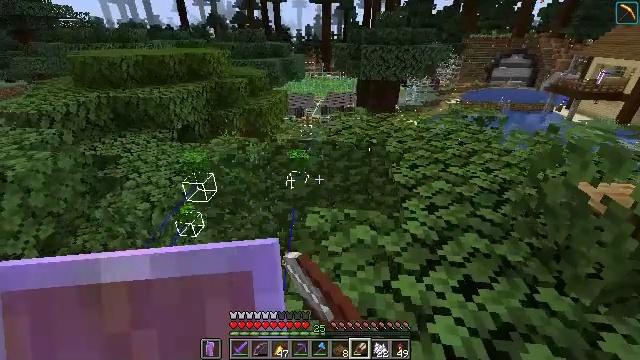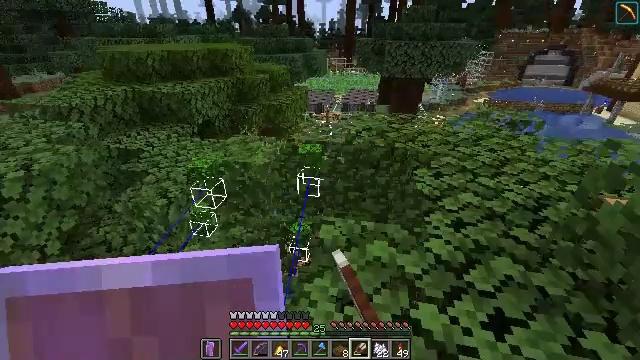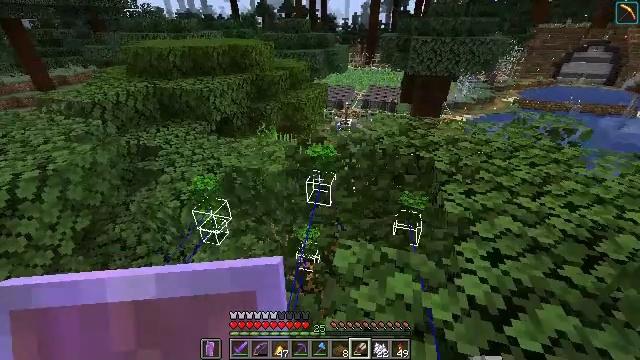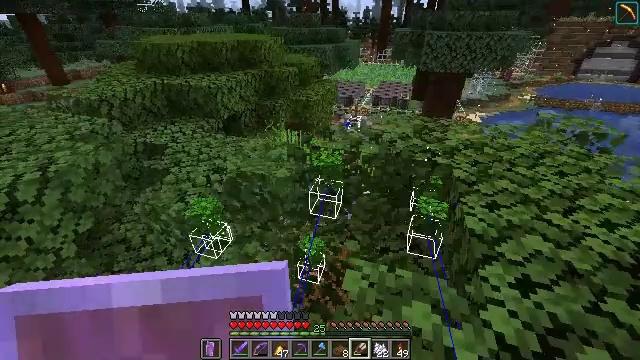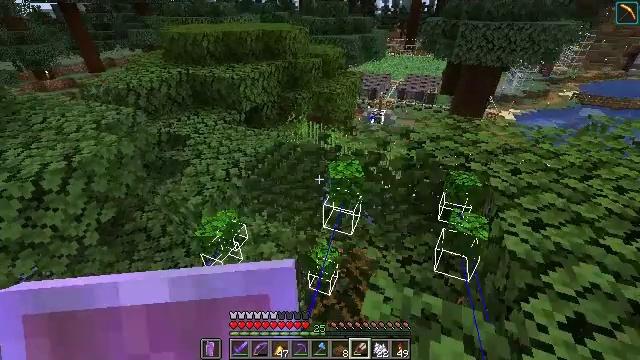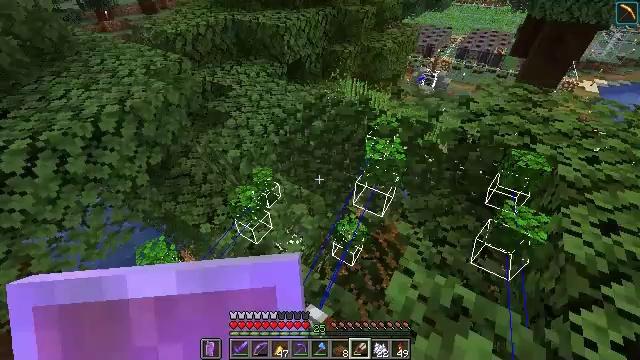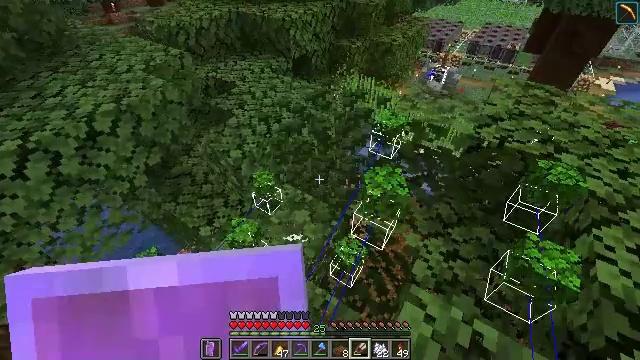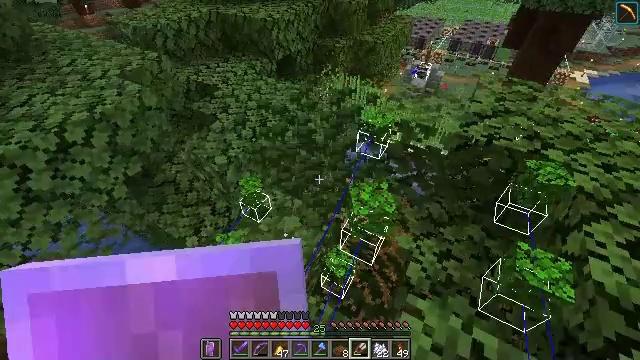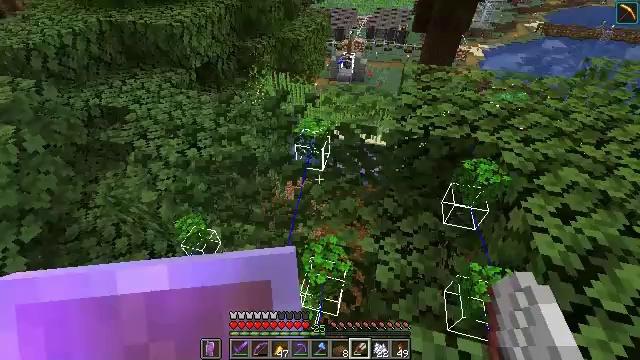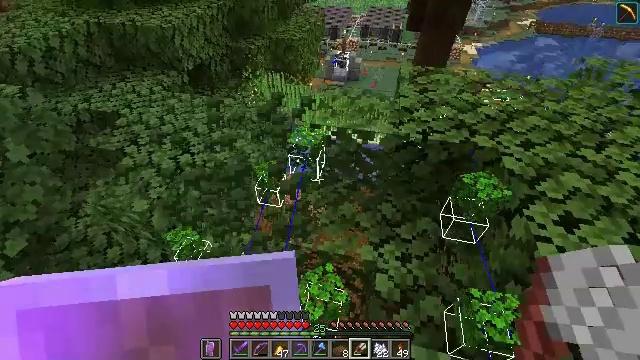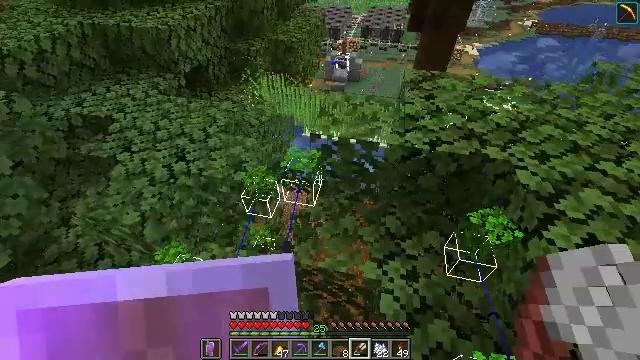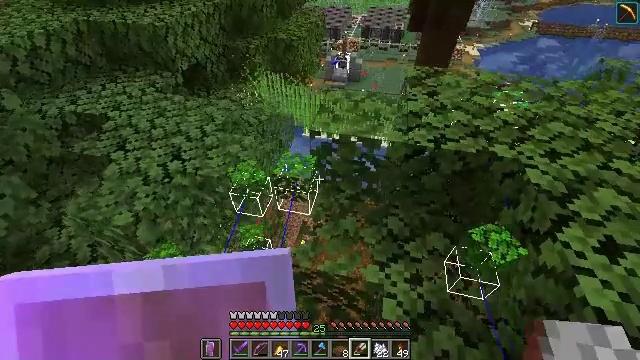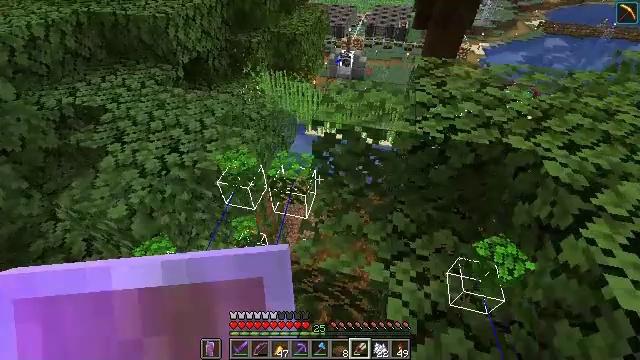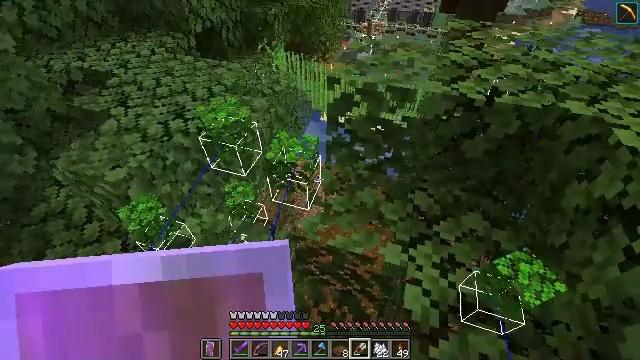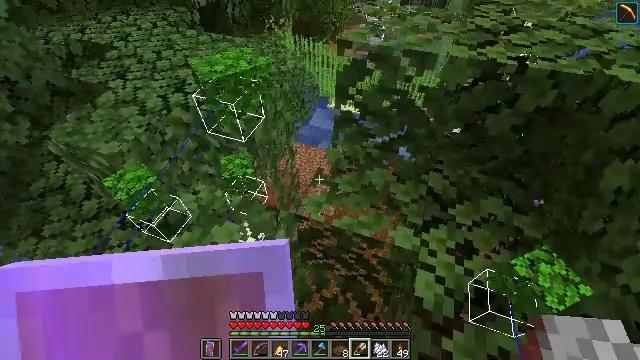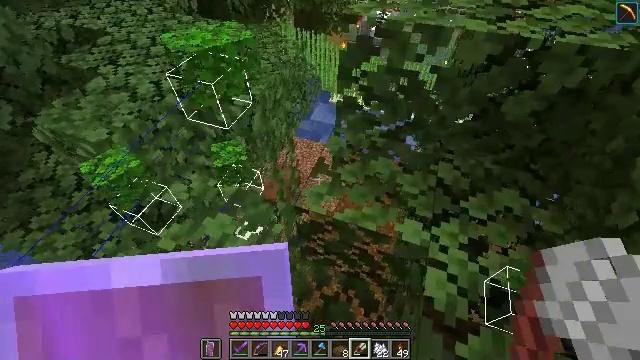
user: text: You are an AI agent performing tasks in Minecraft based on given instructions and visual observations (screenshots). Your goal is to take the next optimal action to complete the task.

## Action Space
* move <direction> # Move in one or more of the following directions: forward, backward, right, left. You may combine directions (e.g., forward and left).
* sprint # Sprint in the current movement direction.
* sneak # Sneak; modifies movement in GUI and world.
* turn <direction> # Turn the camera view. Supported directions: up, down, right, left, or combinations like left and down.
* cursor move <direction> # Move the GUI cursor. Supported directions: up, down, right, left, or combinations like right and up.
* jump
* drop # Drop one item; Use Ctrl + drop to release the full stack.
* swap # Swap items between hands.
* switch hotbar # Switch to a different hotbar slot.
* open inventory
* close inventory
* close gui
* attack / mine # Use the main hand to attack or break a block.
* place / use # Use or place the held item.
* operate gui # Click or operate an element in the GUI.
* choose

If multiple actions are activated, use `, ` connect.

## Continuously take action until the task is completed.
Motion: motion action
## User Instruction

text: Break oak leaves from the trees.
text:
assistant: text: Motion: move forward, turn left, attack / mine
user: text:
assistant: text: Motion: move forward, turn left, attack / mine
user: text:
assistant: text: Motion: move forward, turn left, attack / mine
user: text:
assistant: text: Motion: move forward, turn left and down, attack / mine
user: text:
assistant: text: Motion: move forward, turn left and down, attack / mine
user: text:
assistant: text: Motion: move forward, turn left and down, attack / mine
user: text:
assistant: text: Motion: move forward, turn right, attack / mine
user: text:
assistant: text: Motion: move forward, turn right
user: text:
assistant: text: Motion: move forward, turn right
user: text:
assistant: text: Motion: no_op
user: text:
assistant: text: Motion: no_op
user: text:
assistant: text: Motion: no_op
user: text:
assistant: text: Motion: turn left and down
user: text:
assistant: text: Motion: turn left and down
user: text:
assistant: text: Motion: move forward
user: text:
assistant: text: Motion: move forward
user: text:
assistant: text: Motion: move forward
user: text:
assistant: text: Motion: move forward, turn right
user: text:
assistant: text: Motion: move forward
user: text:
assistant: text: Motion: no_op
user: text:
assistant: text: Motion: no_op
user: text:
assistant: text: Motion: no_op
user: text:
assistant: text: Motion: no_op
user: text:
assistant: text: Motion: no_op
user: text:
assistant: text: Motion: turn right and up
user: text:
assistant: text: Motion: turn right and up
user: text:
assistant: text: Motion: turn right and up
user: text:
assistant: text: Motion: turn right and up
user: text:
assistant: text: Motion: turn right and up
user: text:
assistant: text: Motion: turn right and up